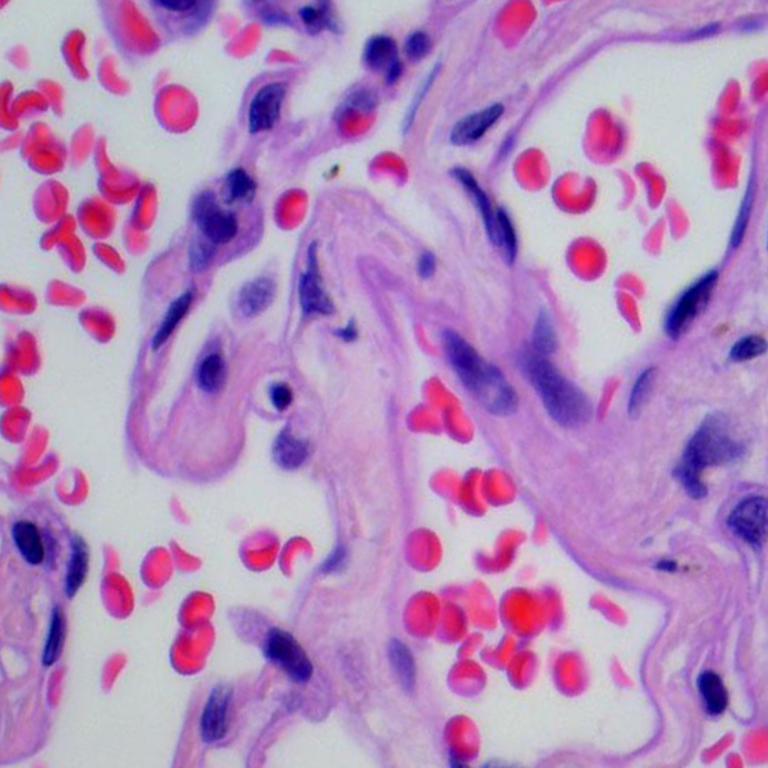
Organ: lung
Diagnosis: benign